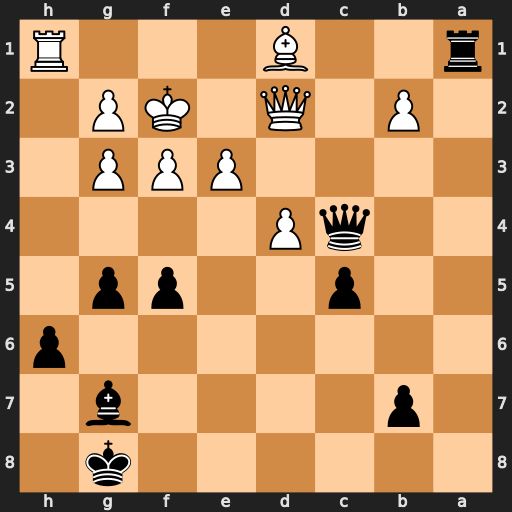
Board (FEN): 6k1/1p4b1/7p/2p2pp1/2qP4/4PPP1/1P1Q1KP1/r2B3R
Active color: b
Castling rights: -
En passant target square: -
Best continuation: cxd4 Be2 Qc5 Rxa1 dxe3+ Qxe3 Bd4 Qxd4 Qxd4+